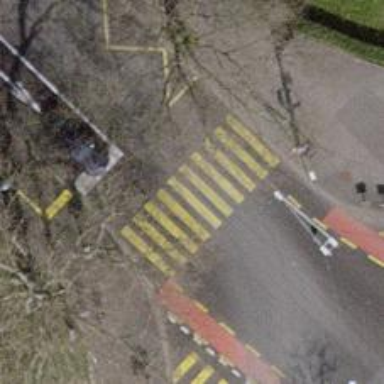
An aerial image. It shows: Crossing with traffic signals.